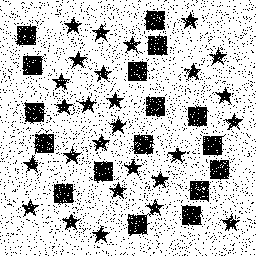
Squares: 17
Triangles: 0
Stars: 27
Total shapes: 44